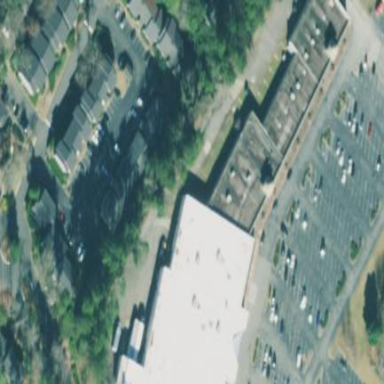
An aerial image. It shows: Retail building.